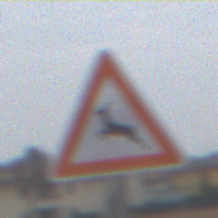
Verkehrszeichen: WildwechselRechts
Umgebung: Outdoor, Suburban
Tageszeit: Midday
Wetter: Overcast
Licht: Natural
Jahreszeit: NotSpecified
Kontrast: LowContrast